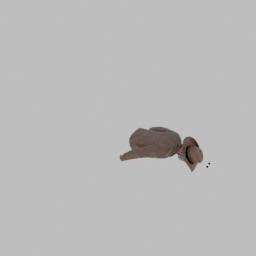
Label: people